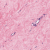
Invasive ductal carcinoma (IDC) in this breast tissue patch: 0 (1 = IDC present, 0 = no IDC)